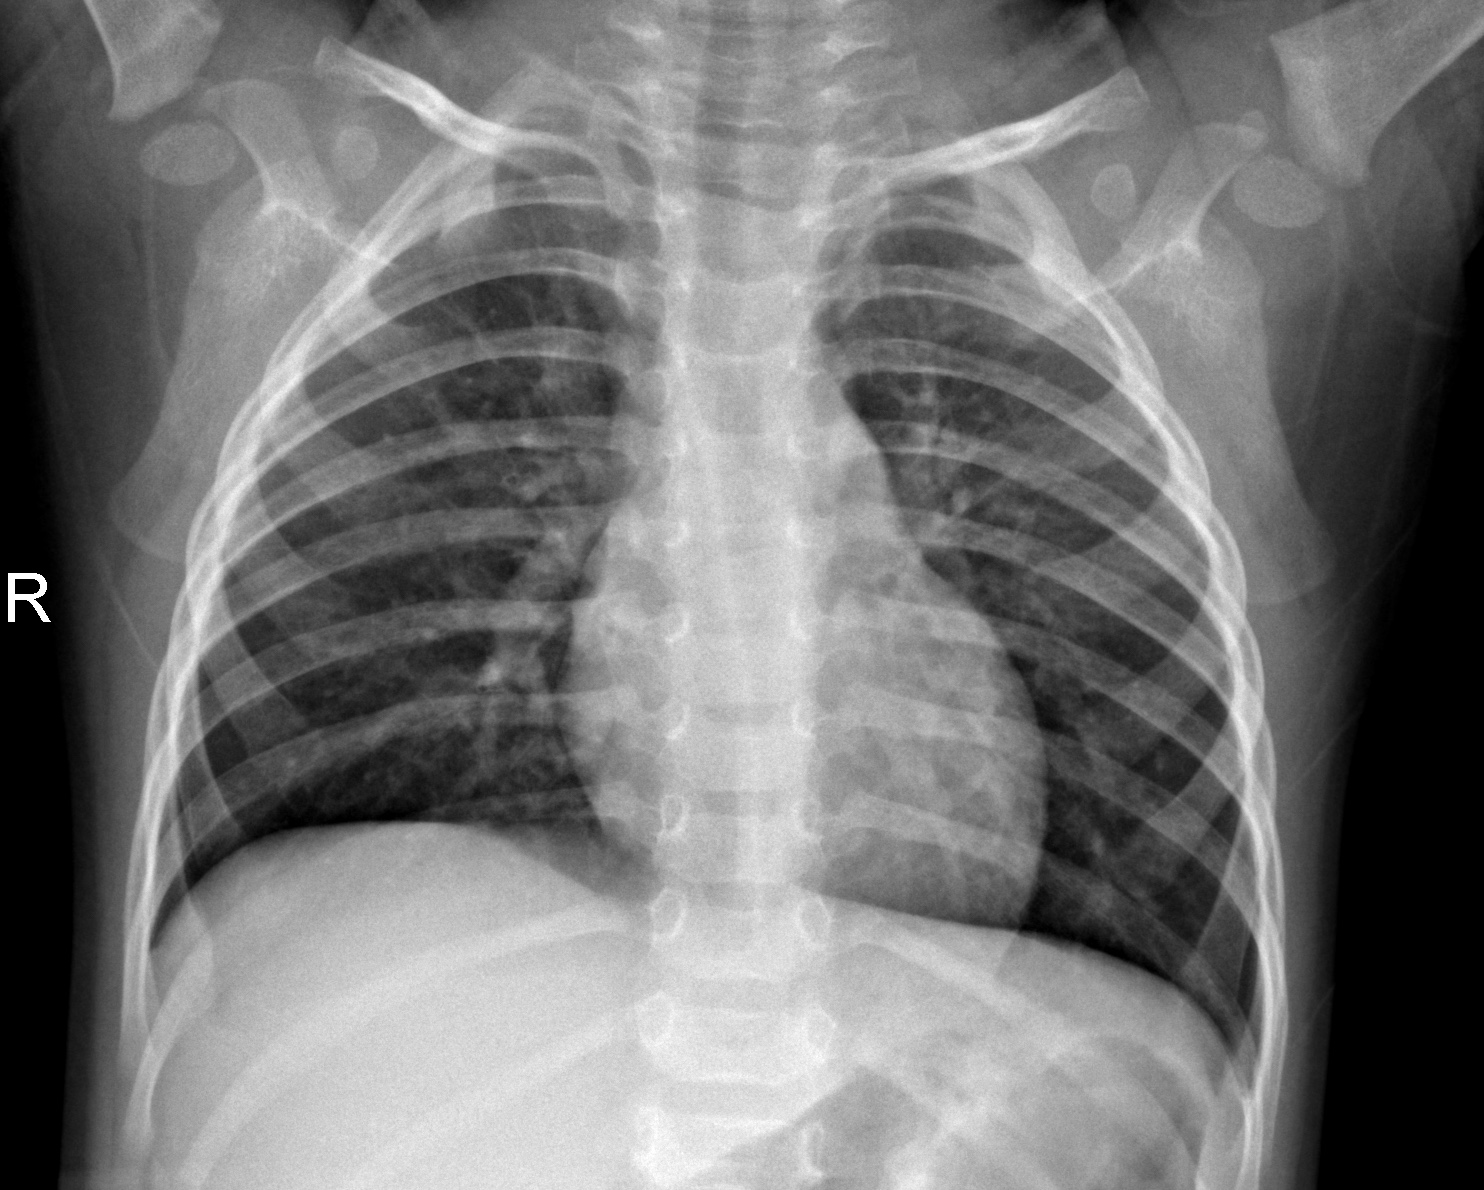
Diagnosis: NORMAL